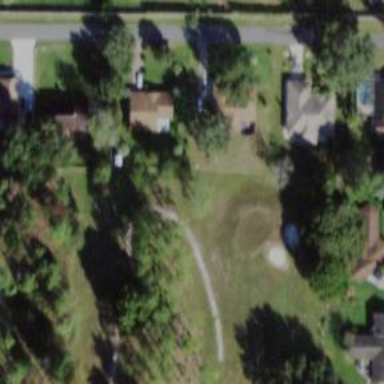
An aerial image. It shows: Path for golf carts.